Interaction volume radius: 5 \u00c5
Interaction volume height: 45 \u00c5
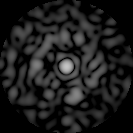
Disorder parameter: 0.8254